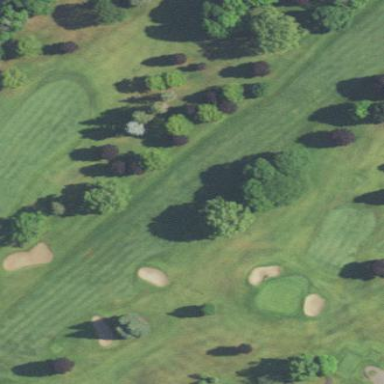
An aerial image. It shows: Grassy area designated as golf fairway.